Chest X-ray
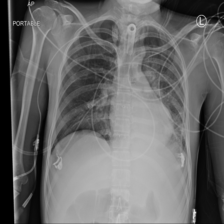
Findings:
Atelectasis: negative
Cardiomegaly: negative
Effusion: negative
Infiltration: positive
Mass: negative
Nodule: negative
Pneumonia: negative
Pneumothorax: negative
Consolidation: positive
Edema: negative
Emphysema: negative
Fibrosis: negative
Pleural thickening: negative
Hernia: negative